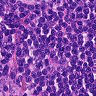
Metastatic tissue present: no